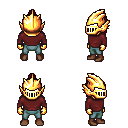
a pixel art fantasy rpg character, male body template, skeleton, maroon long-sleeve shirt, teal pants, brunette long topknot hairstyle, gold helm, gold gloves, brown shoes, four views (front, back, left, right), 2x2 character sprite sheet, small pixel art, hard edges, no anti-aliasing